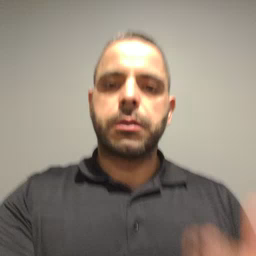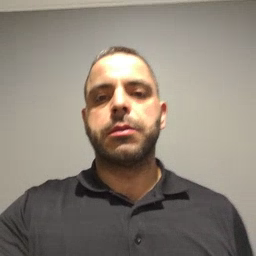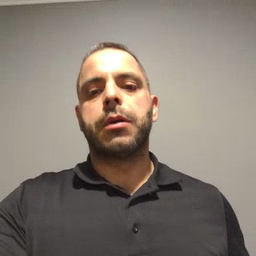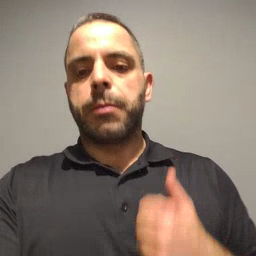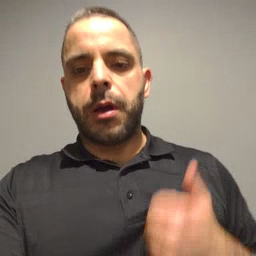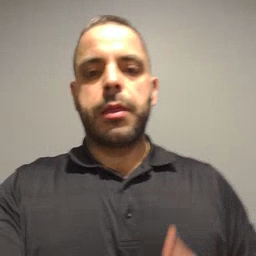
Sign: bath